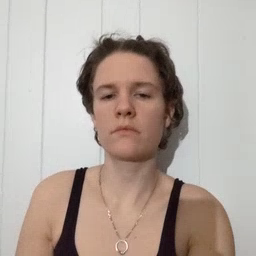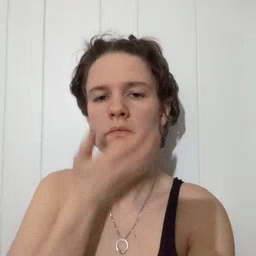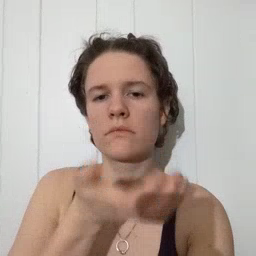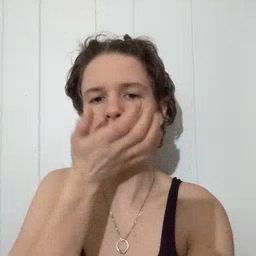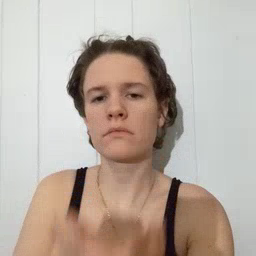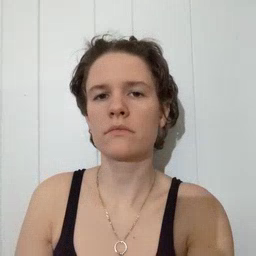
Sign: grass